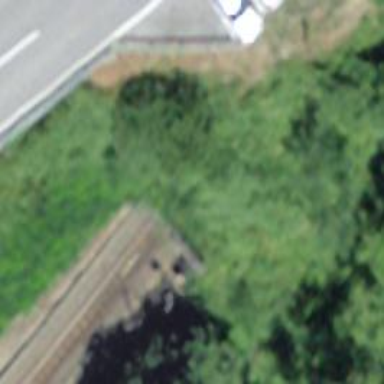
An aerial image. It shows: Narrow-gauge railway tunnel with electrified tracks and single track inside.